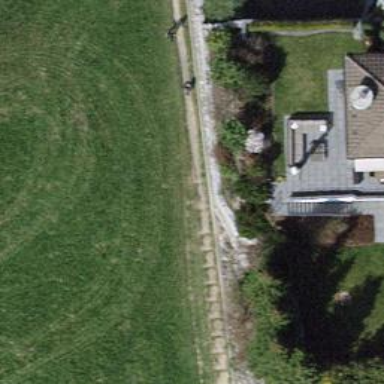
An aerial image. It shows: Gravel path with steps.